Question: I'm building a dropbox -like application to store images.
I have a database table called Images:
'''
ImageId [PK]
ParentImageId [FK]
Name
Path
'''
I want to create a breadcrumb from the above structure lets say I have the following data:

Is it possible using LINQ to be able to create a breadcrumb that looks like (if I am at sub folder 2)
:
'''
Folder 1 > Sub Folder 1 > Sub Folder 2
'''
How do I build a query to return the desired results? Any assistance would be of great help!
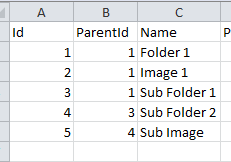
Answer: With Entity Framework you can do next:

And code will look like this:
'''
var image = db.Images.FirstOrDefault(i => i.Id == currImageId);
var imagesHierarchy = new List();
if (image != null)
{
var parent = image.Parent;
while (parent != null)
{
imagesHierarchy.Insert(0, parent);
parent = parent.Parent;
}
}
var breadcrumb = string.Join(" > ", imagesHierarchy.Select(i => i.Name));
'''